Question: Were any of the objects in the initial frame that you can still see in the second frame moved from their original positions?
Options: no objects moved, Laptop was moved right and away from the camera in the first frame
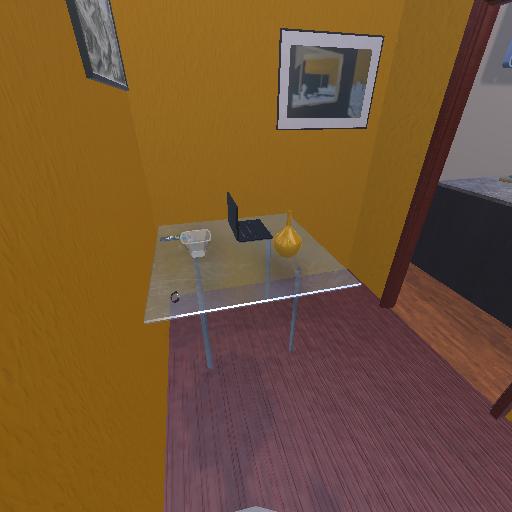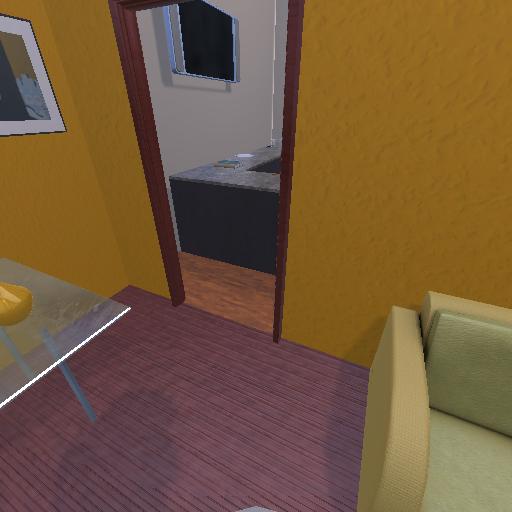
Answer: no objects moved